Question: I created this tree map using Matplotlib and Squarify:

Now I would like to add a line plot on each rectangle in the tree map. Is that possible?
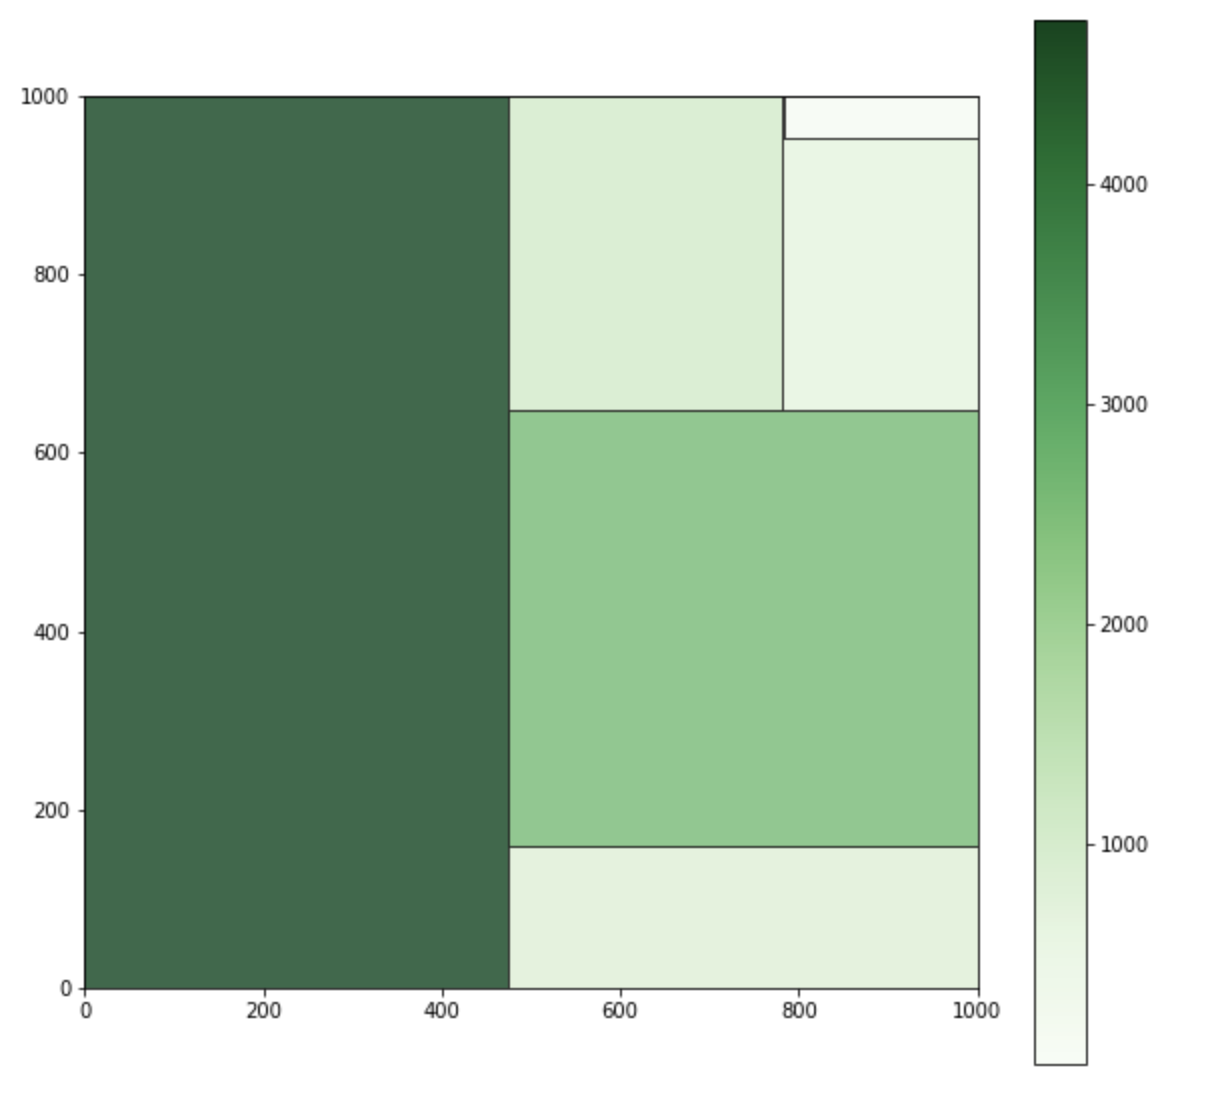
Answer: <URL>'s plot is a convenience function to directly plot a treemap given values and labels. But, this process can also be executed step-by-step. One of the steps is to calculate the positions of the rectangles, for which we suppose a figure which has coordinates from 0,0 to 1,1 from lower left to upper right.
With these rectangles we can manually position axes to draw on. It is unclear whether ticks are needed. If needed, they can be <URL>. Or the axes could be moved completely to the center of each subplot. Or only have ticks without labels.
Here is some demonstrating code:
'''
import numpy as np
import matplotlib.pyplot as plt
import squarify
values = [500, 433, 331, 254, 119]
values.sort(reverse=True) # values must be sorted descending (and positive)
# the sum of the values must equal the total area to be laid out; i.e., sum(values) == width * height
values = squarify.normalize_sizes(values, 1, 1)
rects = squarify.squarify(values, 0, 0, 1, 1)
fig = plt.figure(figsize=(7, 5))
axes = [fig.add_axes([rect['x'], rect['y'], rect['dx'], rect['dy'], ]) for rect in rects]
for ax, color in zip(axes, plt.cm.Pastel1.colors):
x = np.linspace(0, 10, 100)
y = np.random.normal(0.01, 0.1, 100).cumsum()
ax.plot(x, y)
ax.tick_params(axis="y", direction="in", pad=-15)
ax.tick_params(axis="x", direction="in", pad=-15)
plt.setp(ax.get_yticklabels(), ha="left")
ax.set_facecolor(color)
plt.show()
'''
<URL>
Here is another example resembling the image in the question, with a main plot and a colorbar. The default mplcursors gets confused with all these axes, but <URL> can also be added manually.
'''
import numpy as np
import matplotlib.pyplot as plt
import squarify
values = [4000, 1500, 1500, 1200, 1000, 500]
fig, mainax = plt.subplots(figsize=(6, 4))
mainax.set_xlim(0, 1000)
mainax.set_ylim(0, 1000)
mainax.grid(False)
cmap = plt.cm.get_cmap('Greens')
norm = plt.Normalize(vmin=0, vmax=max(values))
plt.colorbar(plt.cm.ScalarMappable(cmap=cmap, norm=norm))
pos = mainax.get_position()
values.sort(reverse=True)
normalized_values = squarify.normalize_sizes(values, pos.width, pos.height)
rects = squarify.squarify(normalized_values, pos.x0, pos.y0, pos.width, pos.height)
axes = [fig.add_axes([rect['x'], rect['y'], rect['dx'], rect['dy'], ]) for rect in rects]
for ax, val in zip(axes, values):
x = np.linspace(0, 10, 100)
y = np.random.normal(0.01, 0.1, 100).cumsum()
ax.plot(x, y)
ax.set_xticks([])
ax.set_yticks([])
ax.set_facecolor(cmap(norm(val)))
mainax.set_facecolor('none') # prevent that the mainax blocks the other axes
mainax.set_zorder(20) # high z-order because the annotations are drawn using this ax
labels = ['a', 'b', 'c', 'd', 'e', 'f']
sum_val = sum(values)
annotations = [mainax.annotate(f"'{lbl}': {val}
{val * 100.0 / sum_val:.1f} %",
xy=(0, 0), xycoords='figure pixels',
xytext=(0, 0), textcoords='offset points',
bbox=dict(boxstyle='round', fc='lemonchiffon'),
ha='center', va='bottom')
for ax, val, lbl in zip(axes, values, labels)]
for annot in annotations:
annot.set_visible(False)
def hover(event):
for ax, annot in zip(axes, annotations):
if ax.bbox.contains(event.x, event.y):
annot.xy = (event.x, event.y)
annot.set_visible(True)
else:
annot.set_visible(False)
fig.canvas.draw_idle()
fig.canvas.mpl_connect("motion_notify_event", hover)
plt.show()
'''
<URL>